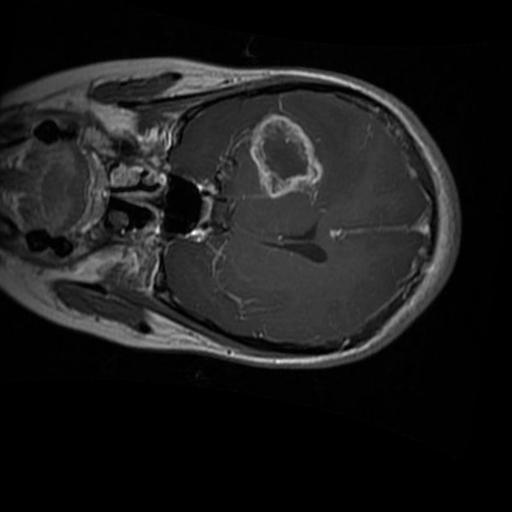
Label: brain_glioma